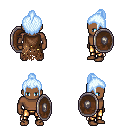
a pixel art fantasy rpg character, male body template, human, dark skin, brown tattered cape, gold greaves, white cyan short topknot hairstyle, shield, four views (front, back, left, right), 2x2 character sprite sheet, small pixel art, hard edges, no anti-aliasing